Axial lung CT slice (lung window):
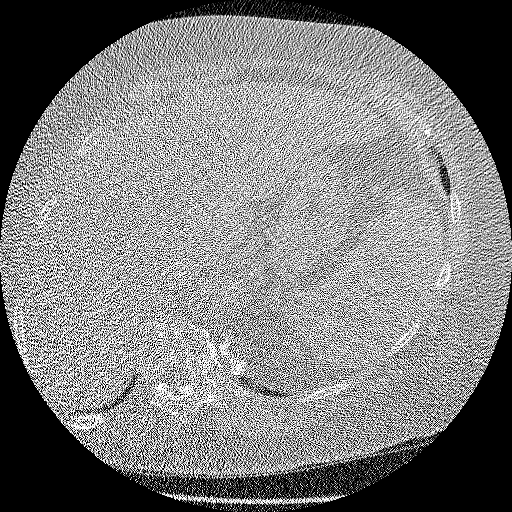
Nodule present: no